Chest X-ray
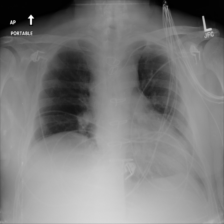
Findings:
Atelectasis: negative
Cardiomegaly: negative
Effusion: negative
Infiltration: negative
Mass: negative
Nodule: negative
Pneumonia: negative
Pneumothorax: negative
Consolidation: negative
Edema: negative
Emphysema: negative
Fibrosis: negative
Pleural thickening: negative
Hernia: negative